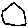
Label: hexagon